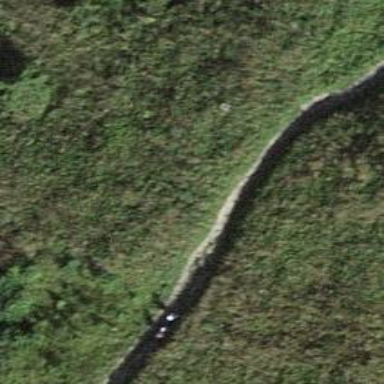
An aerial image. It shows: Rocky path.